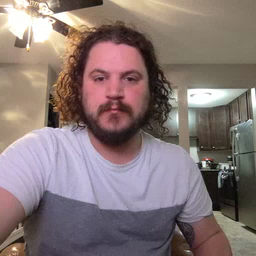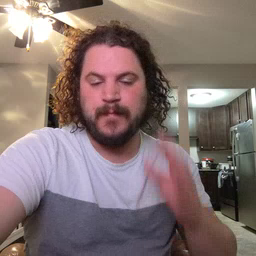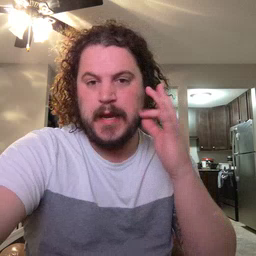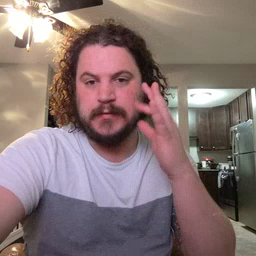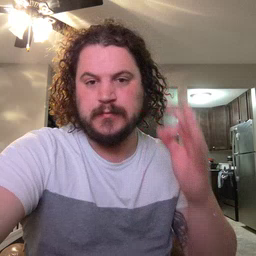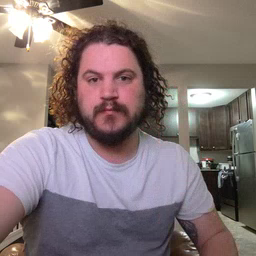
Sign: cat